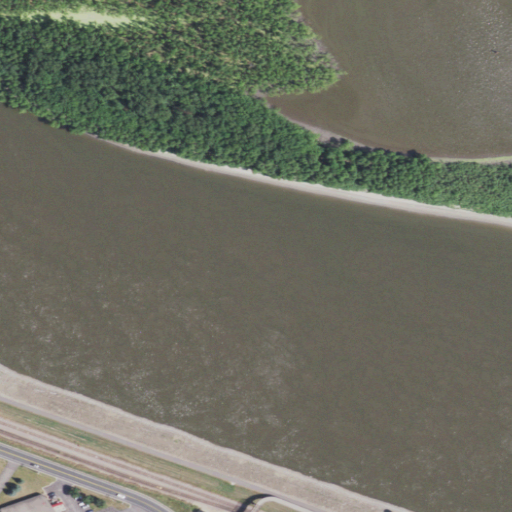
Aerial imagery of island in Minnesota named Pigs Eye Island Number Two containing open water, woody wetlands, medium intensity development, herbaceous wetlands, high intensity development, and low intensity development